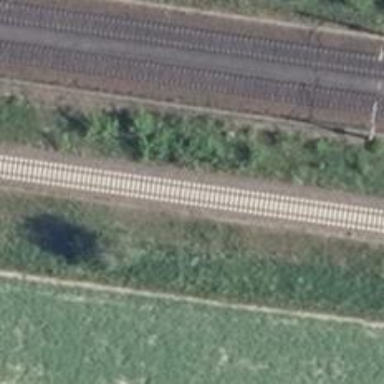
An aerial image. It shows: Railway milestone.